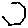
Label: hexagon